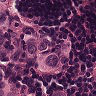
Metastatic tissue present: yes